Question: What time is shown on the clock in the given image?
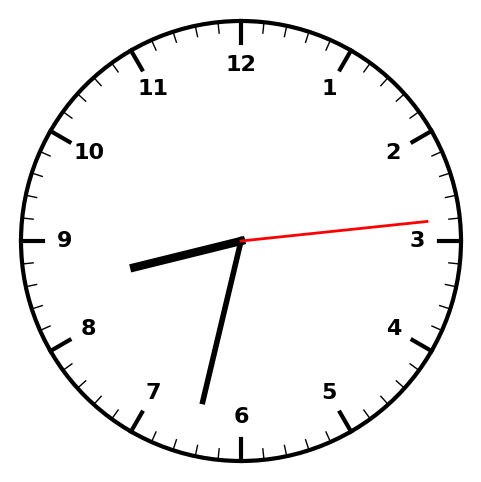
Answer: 08:32:14